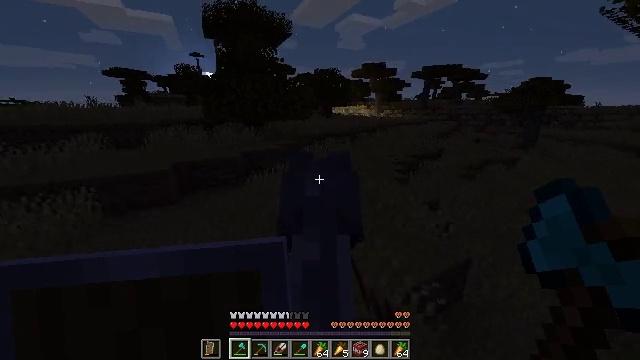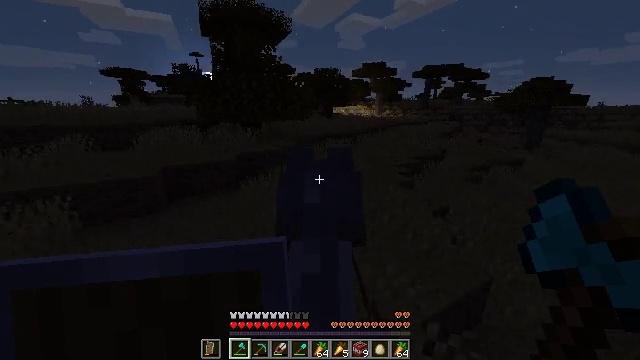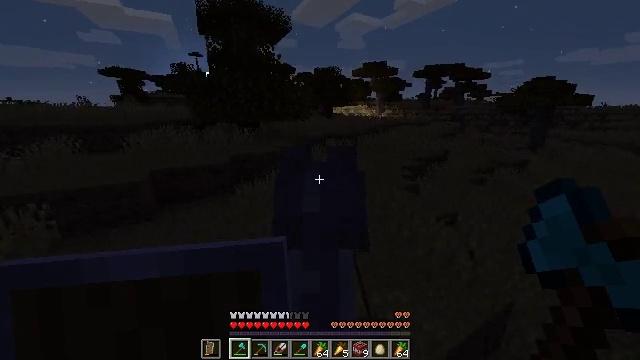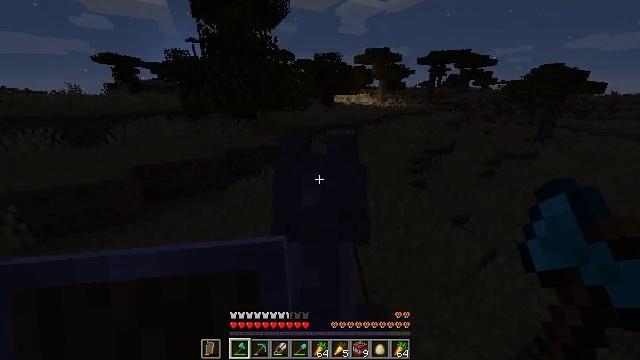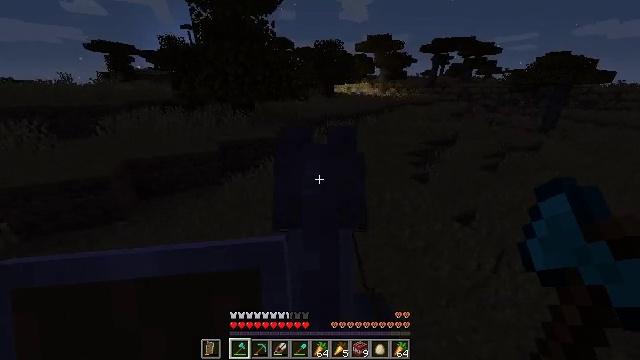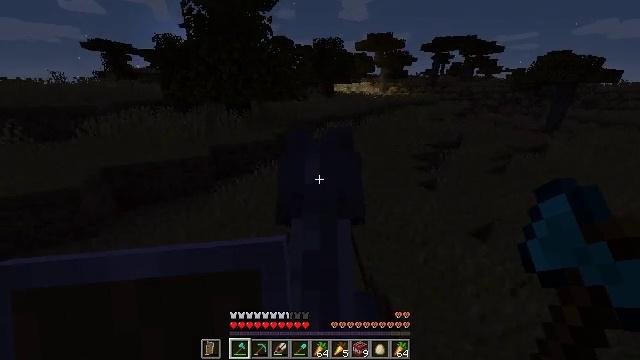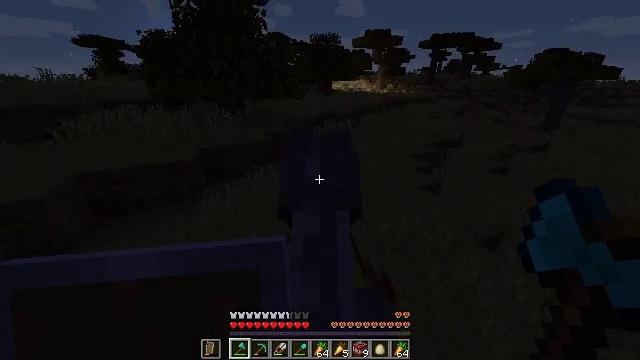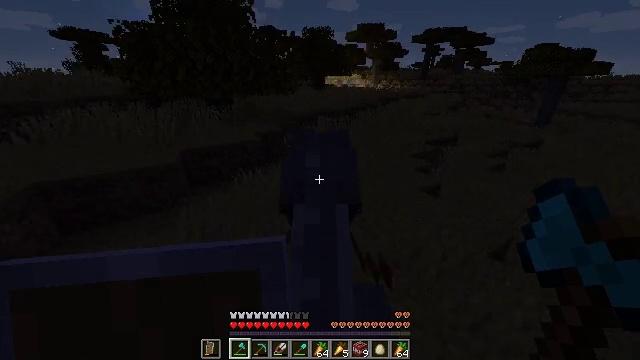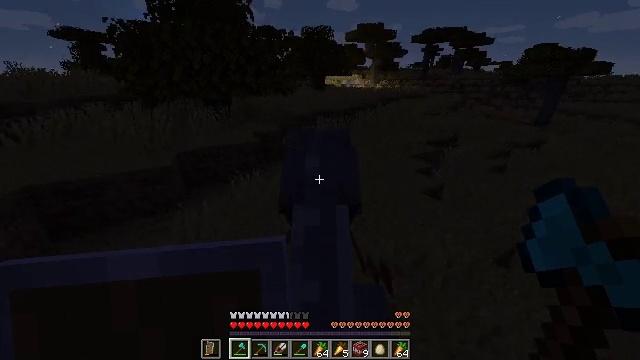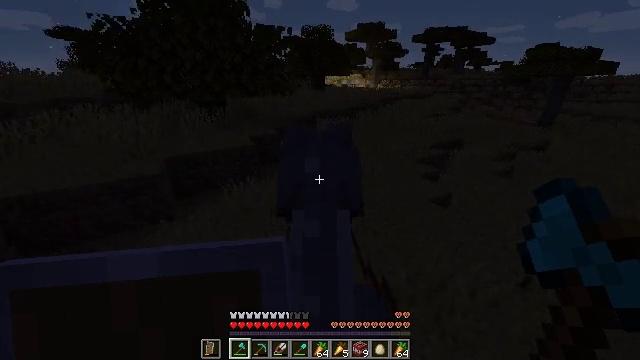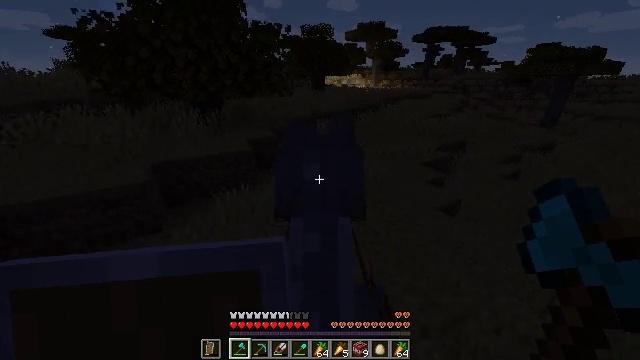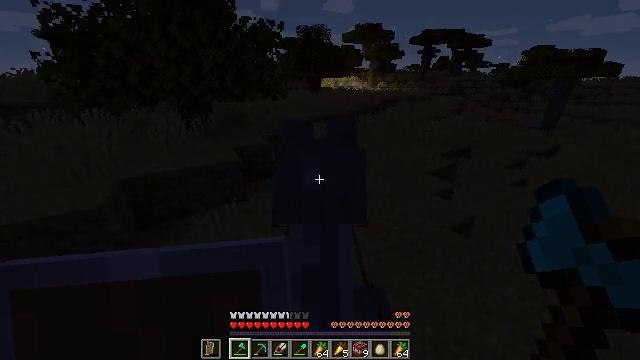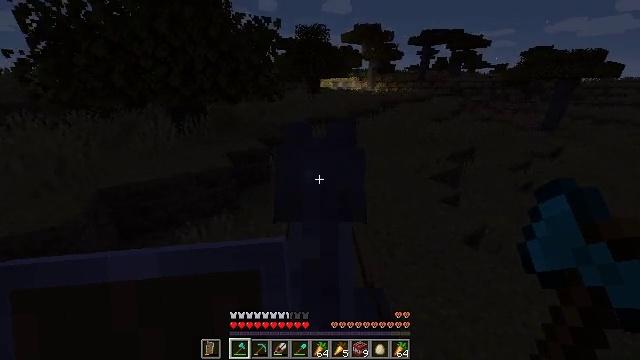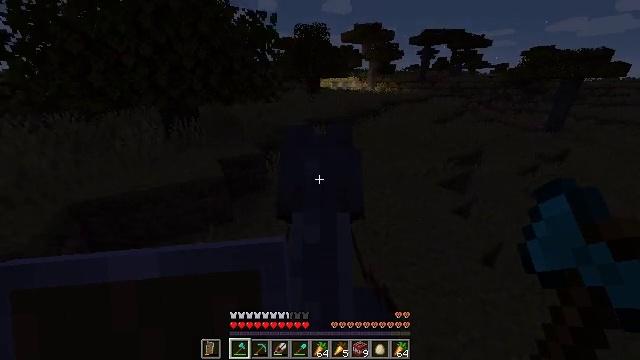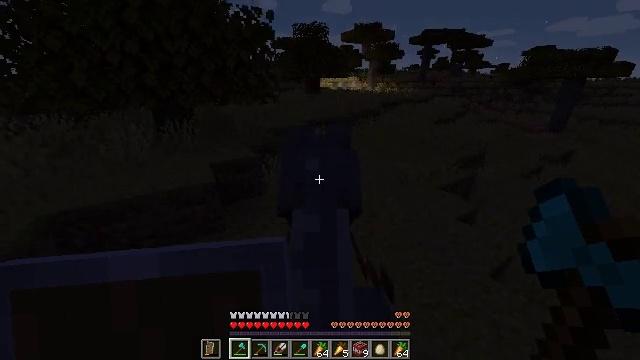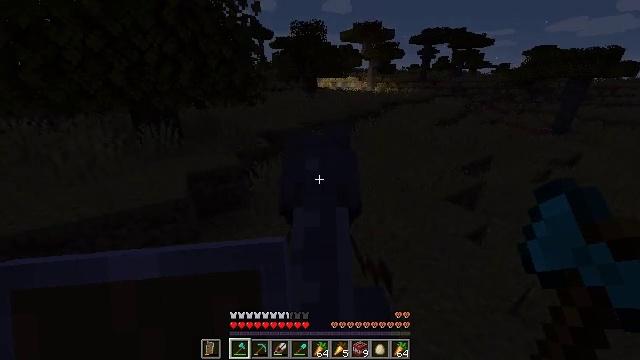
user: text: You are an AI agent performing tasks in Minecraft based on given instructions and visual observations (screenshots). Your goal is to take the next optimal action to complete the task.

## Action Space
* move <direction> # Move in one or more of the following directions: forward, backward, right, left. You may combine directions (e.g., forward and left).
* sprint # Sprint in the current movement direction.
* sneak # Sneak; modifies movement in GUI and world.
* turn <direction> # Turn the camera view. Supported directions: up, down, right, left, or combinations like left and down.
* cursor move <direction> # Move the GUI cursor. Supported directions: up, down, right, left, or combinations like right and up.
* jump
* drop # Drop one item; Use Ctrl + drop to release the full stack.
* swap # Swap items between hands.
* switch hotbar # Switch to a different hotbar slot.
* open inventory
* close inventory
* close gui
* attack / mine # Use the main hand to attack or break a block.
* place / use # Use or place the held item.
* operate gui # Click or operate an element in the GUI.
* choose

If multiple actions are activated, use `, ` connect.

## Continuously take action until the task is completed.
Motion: motion action
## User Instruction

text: Put out the fire.
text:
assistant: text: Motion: move forward, sprint
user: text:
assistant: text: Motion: move forward, sprint
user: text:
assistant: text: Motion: move forward, sprint, turn down
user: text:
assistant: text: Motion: move forward, sprint, turn down
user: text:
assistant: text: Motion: move forward, sprint
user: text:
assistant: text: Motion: move forward, sprint
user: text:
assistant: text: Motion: move forward, sprint, turn right and down
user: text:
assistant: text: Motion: move forward, sprint
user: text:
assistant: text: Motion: move forward, sprint
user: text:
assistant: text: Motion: move forward, sprint
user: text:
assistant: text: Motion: move forward, sprint
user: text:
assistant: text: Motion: move forward, sprint
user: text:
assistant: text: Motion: move forward and move right, sprint
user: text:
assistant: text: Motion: move forward and move right, sprint
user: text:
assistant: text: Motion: move forward and move right, sprint
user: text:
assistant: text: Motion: move forward and move right, sprint
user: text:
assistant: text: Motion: move forward, sprint
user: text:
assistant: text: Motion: move forward, sprint
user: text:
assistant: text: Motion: move forward, sprint
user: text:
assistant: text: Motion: move forward, sprint
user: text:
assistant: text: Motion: move forward, sprint
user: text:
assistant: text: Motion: move forward, sprint
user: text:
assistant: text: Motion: move forward, sprint
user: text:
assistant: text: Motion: move forward, sprint
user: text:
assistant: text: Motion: move forward, sprint
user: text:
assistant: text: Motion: move forward, sprint, turn right
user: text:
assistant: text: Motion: move forward, sprint
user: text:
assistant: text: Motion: move forward, sprint
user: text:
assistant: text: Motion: move forward, sprint
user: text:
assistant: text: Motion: move forward, sprint